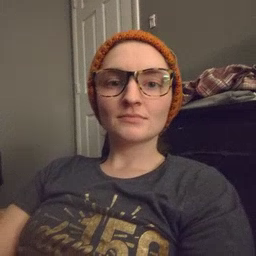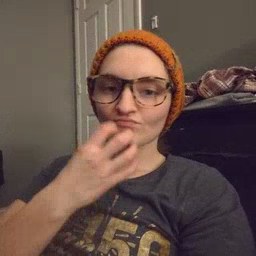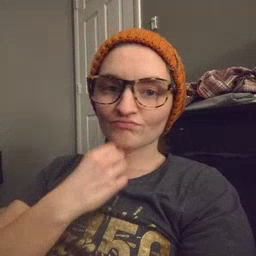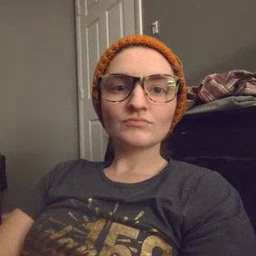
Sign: underwear